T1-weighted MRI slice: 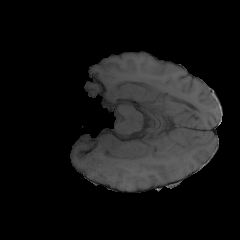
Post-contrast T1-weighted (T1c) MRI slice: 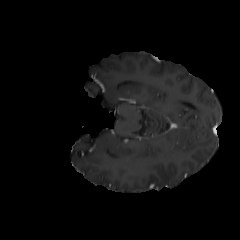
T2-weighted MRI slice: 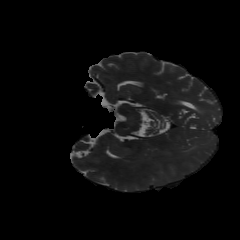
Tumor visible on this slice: no